Interaction volume radius: 10 \u00c5
Interaction volume height: 15 \u00c5
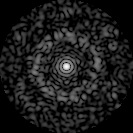
Disorder parameter: 0.8576